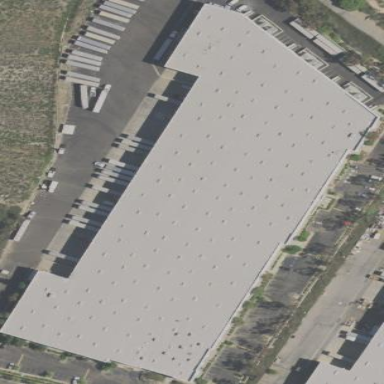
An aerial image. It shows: Warehouse building.